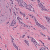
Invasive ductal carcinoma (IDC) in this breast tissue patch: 1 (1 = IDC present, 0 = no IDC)